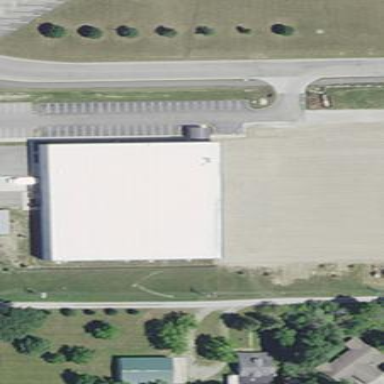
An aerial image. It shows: Commercial building.